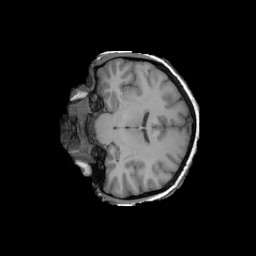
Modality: T1w
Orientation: coronal
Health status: ill
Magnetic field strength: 3 T